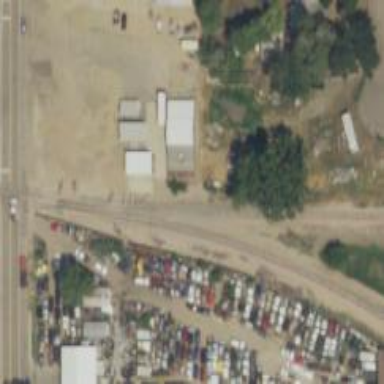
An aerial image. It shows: Rail spur service.